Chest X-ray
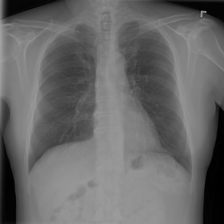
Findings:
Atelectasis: negative
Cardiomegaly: negative
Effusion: negative
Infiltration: negative
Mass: negative
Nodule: negative
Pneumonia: negative
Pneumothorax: negative
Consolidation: negative
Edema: negative
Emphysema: negative
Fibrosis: negative
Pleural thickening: negative
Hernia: negative